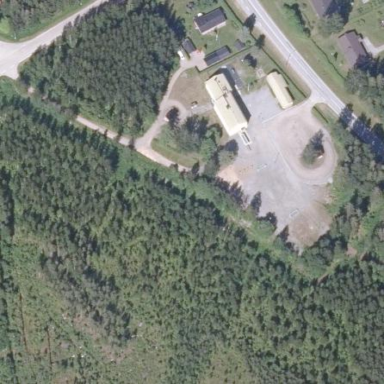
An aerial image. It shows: School.